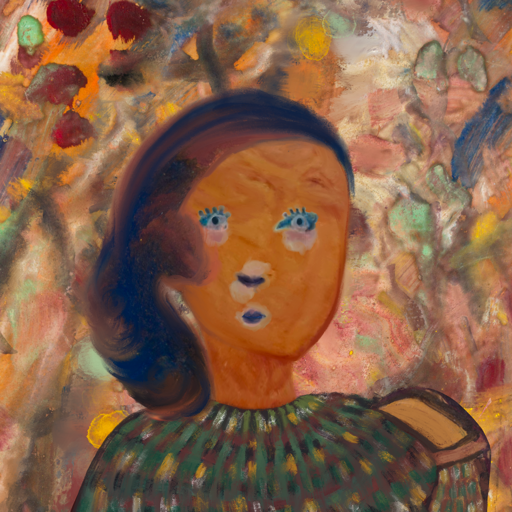
Background: Mother_And_Son_Mother, Head And Neck Front: Pious_Lady, Face Front: Hill_Girl, Bust: After_Raid, Hair Front: Mother_And_Son_Son, Head Accessory: Blank, Second Necklace: Blank, Necklace: Blank, Baby: Blank